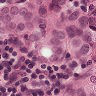
Metastatic tissue present: yes